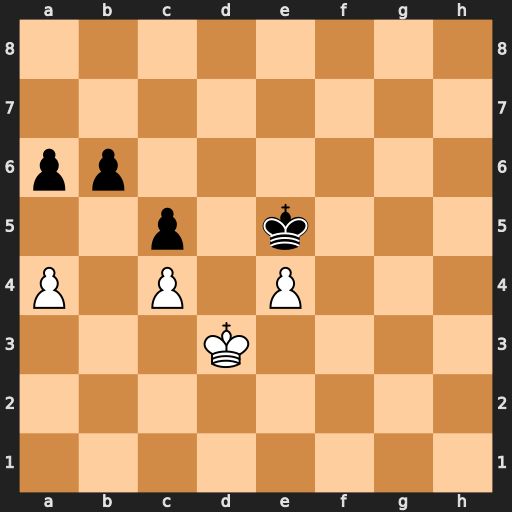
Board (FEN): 8/8/pp6/2p1k3/P1P1P3/3K4/8/8
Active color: w
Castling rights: -
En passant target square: -
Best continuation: Ke3 a5 Kf3 Kd4 Kf4 Kxc4 e5 Kb3 e6 c4 e7 c3 e8=Q